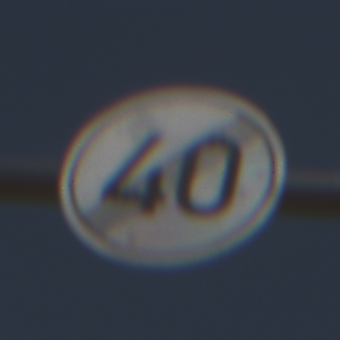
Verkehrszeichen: EndeGeschwindigkeit40
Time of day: Midday
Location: Outdoor (Nature)
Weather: PartlyCloudy
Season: NotSpecified
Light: Natural